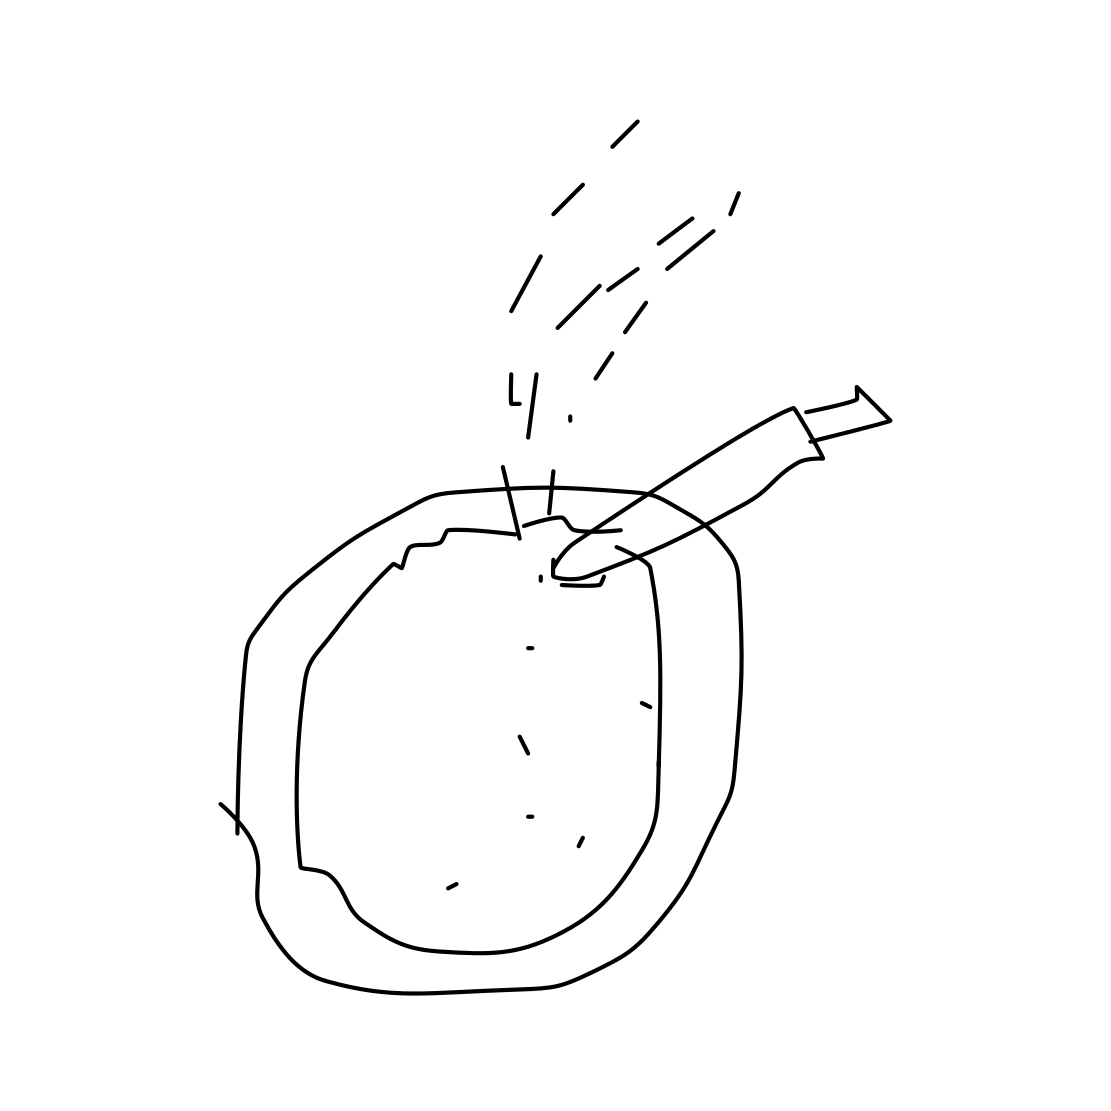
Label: ashtray